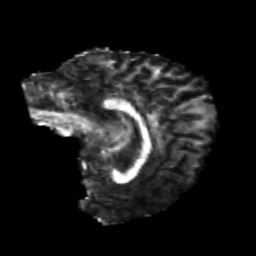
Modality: FA
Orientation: sagittal
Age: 24
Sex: female
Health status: healthy
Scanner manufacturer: philips
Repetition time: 7.388 s
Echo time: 0.08599 s